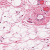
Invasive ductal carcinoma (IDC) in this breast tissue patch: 0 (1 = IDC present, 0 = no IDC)